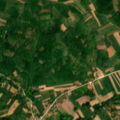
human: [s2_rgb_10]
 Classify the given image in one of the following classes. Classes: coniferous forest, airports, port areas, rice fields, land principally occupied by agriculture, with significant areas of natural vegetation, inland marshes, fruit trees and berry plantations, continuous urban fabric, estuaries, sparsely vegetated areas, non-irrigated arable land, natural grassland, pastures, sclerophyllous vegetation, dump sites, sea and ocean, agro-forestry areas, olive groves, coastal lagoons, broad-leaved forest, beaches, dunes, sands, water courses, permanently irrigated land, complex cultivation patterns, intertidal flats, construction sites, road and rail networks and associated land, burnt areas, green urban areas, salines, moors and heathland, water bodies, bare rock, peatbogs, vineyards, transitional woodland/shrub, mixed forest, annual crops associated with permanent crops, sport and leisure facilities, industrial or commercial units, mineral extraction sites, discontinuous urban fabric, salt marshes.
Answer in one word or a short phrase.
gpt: non-irrigated arable land, land principally occupied by agriculture, with significant areas of natural vegetation, broad-leaved forest, transitional woodland/shrub